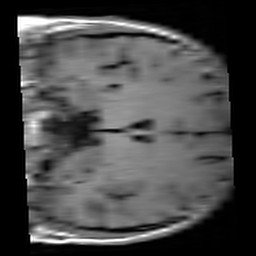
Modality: T1w
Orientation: coronal
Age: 27
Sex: male
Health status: healthy
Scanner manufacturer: siemens
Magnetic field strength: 3 T
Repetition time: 4.1 s
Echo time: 0.0085 s